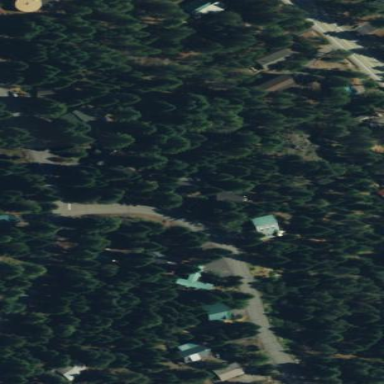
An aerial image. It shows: Evergreen woodland with needle-leaved trees.